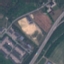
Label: Highway